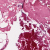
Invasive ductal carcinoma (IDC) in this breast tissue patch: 0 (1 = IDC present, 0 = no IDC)